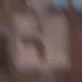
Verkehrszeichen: VerlaufVorfahrtsstrasse5
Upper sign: Vorfahrtsstrasse
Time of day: SunriseSunset
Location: Outdoor (Urban)
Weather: Clear
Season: NotSpecified
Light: Natural